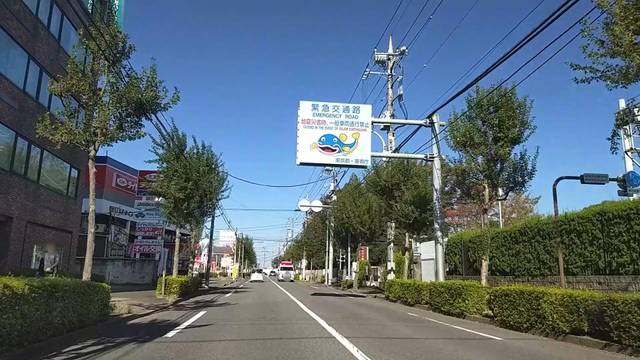
Region: Japan
Coordinates: 35.556, 139.441